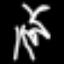
Label: palm tree